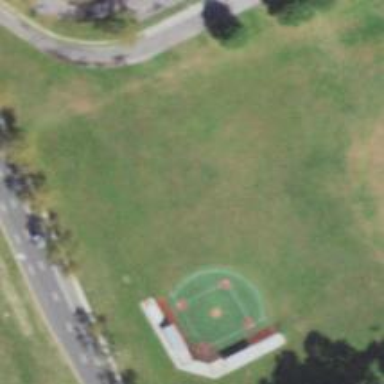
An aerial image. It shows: Baseball pitch for leisure and sports activities.